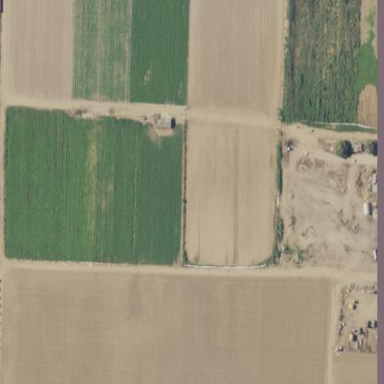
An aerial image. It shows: Crop field in farm area.